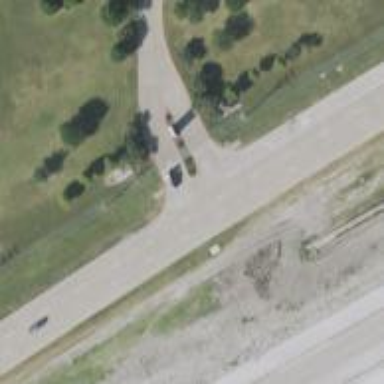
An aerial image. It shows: Secondary road with frontage road alongside.